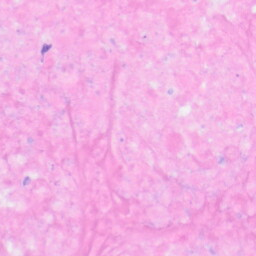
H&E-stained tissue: Kidney